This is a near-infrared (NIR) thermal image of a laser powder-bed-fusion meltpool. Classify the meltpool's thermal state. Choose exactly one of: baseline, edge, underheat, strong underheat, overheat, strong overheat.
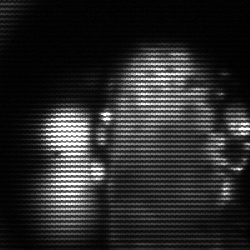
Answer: strong underheat